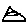
Label: triangle